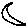
Label: moon